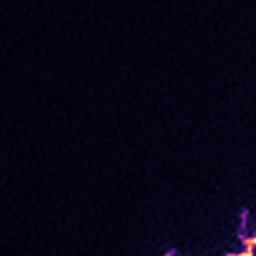
Label: Super-resolution ER image